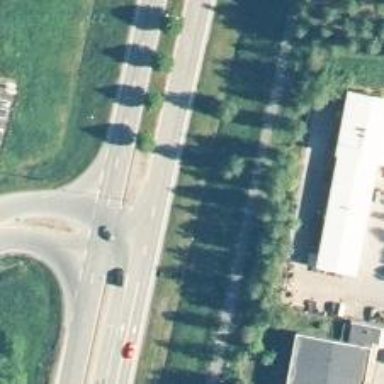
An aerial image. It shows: Primary road with asphalt surface.